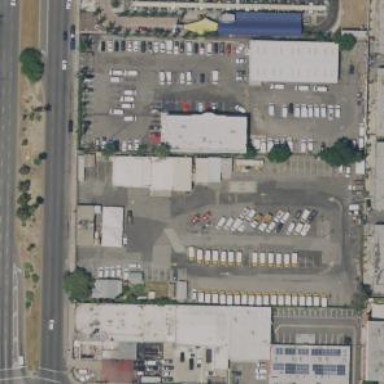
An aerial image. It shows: Industrial bus depot.